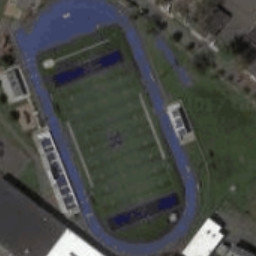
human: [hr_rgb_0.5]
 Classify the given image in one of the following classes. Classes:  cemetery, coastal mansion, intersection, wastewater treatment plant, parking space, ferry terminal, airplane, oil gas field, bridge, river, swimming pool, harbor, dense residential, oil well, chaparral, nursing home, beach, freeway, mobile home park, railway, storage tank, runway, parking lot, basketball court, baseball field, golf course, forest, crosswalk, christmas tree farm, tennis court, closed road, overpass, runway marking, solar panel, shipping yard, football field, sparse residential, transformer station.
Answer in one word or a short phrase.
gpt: football field